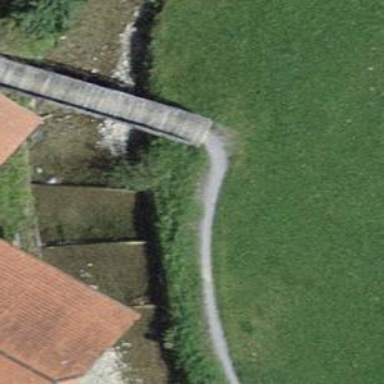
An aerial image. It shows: Bridleway with gravel surface.